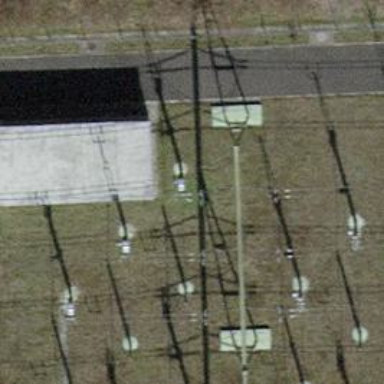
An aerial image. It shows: Insulator used in power systems.